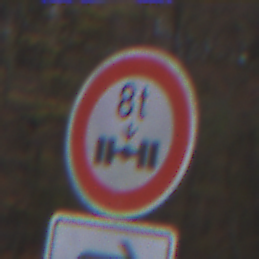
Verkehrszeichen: TatsaechlicheAchslast
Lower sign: RichtungsangabeDurchPfeile5
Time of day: SunriseSunset
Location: Outdoor (Nature)
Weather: PartlyCloudy
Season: Autumn
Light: Natural